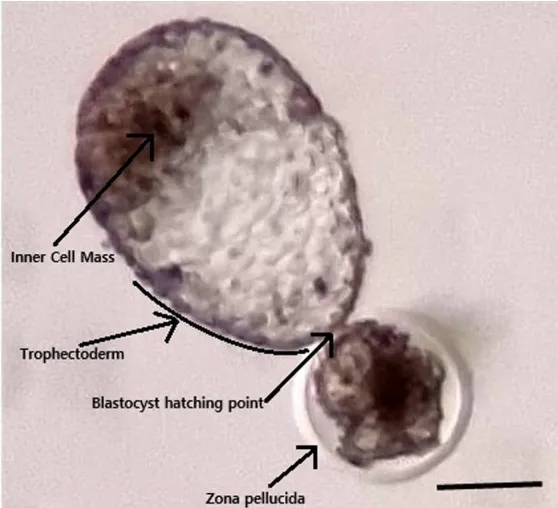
Photograph of the blastocyst transferred to the recipient. The blastocyst was 7 days old and started to hatch through the zona pellucida. The bar is 250 mum.
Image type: radiology (ct)